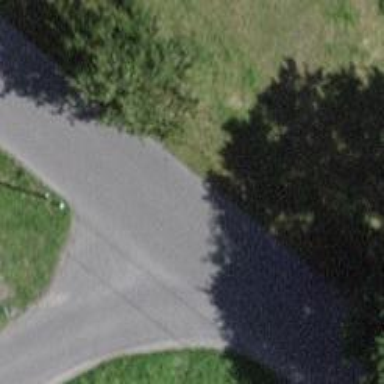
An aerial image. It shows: Unclassified road with asphalt surface.